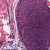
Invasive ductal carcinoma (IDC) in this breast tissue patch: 0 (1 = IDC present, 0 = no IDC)